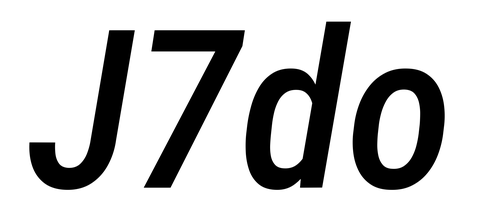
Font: Roboto-Italic_Condensed_Medium_Italic